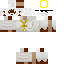
A male human skin with medium skin, wearing brown long hair dressed in a blue hoodie and brown pants, featuring a closed mouth.